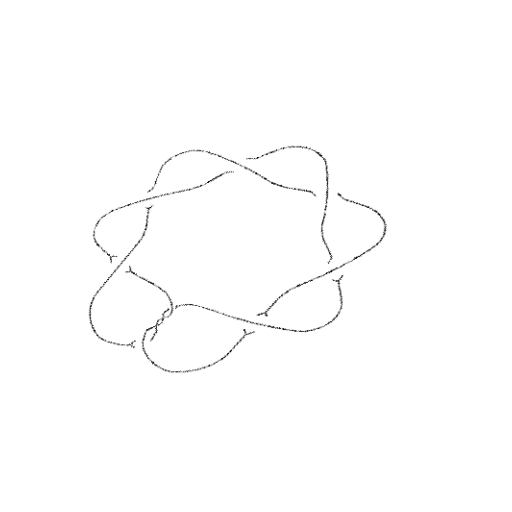
Crossing number: 10